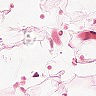
Metastatic tissue present: no